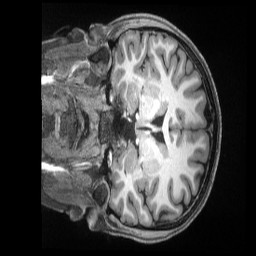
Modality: T1w
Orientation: coronal
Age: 22
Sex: female
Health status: ill
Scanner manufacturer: siemens
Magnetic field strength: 3 T
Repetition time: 2.5 s
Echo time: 0.00181 s